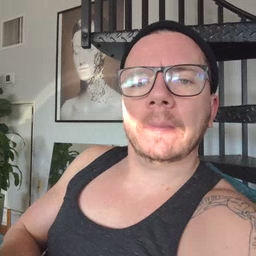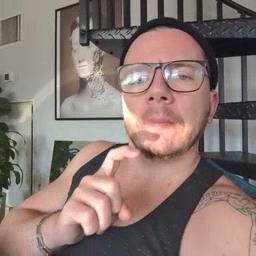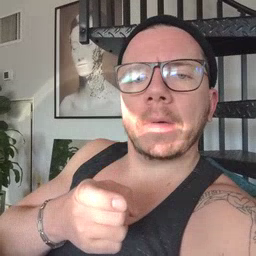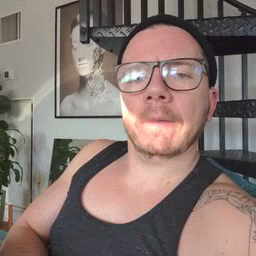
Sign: give